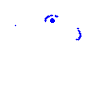
Particle: pion